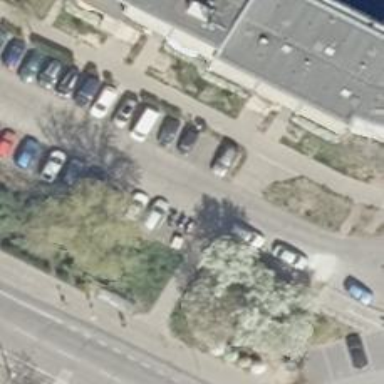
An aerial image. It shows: Concrete footway.